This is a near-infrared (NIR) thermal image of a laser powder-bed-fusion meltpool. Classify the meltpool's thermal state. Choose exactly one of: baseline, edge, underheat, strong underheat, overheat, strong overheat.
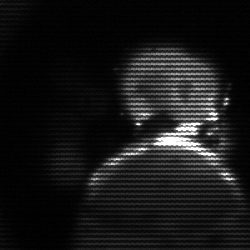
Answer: baseline